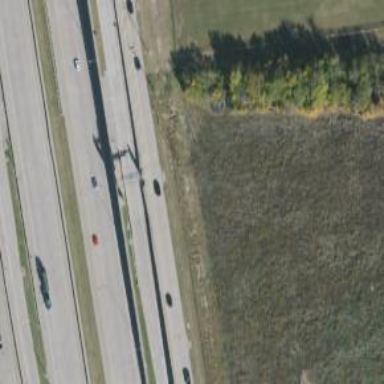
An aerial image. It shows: Toll gantry on the road.